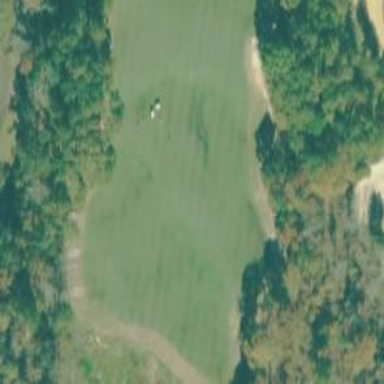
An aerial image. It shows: View of golf hole.